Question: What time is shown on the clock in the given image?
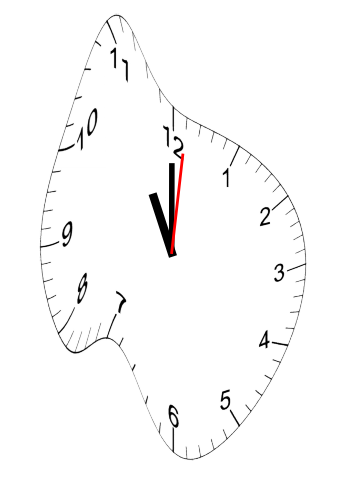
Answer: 11:00:01